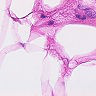
Metastatic tissue present: no